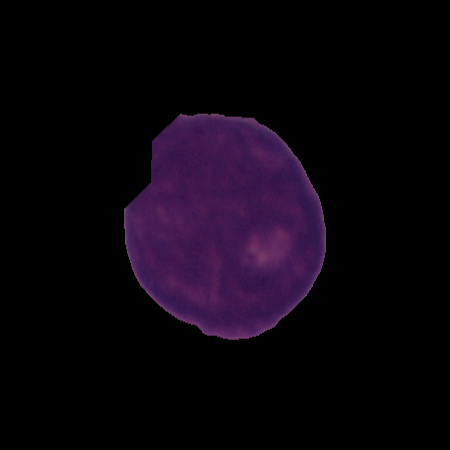
Label: cancer